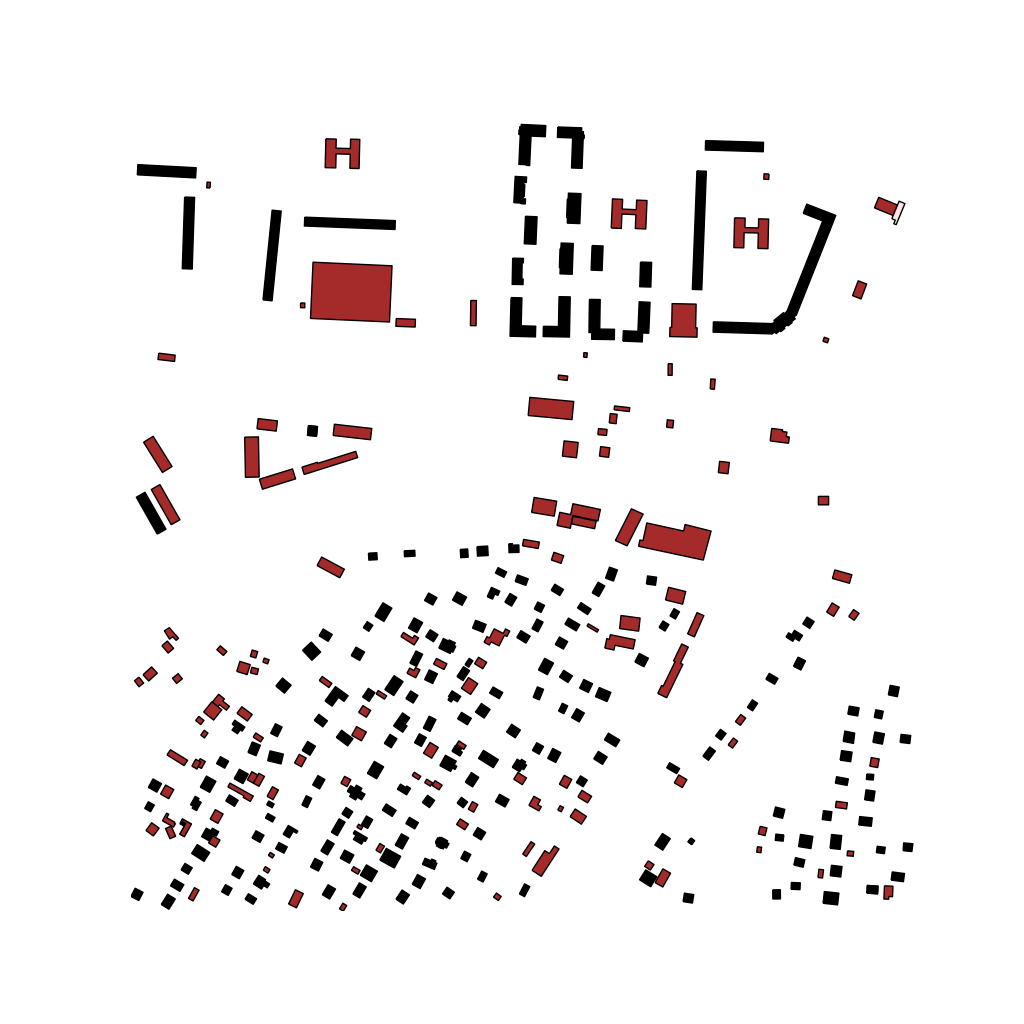
Tags: overhead vector_map, business, industrial, recreation, residential, special, soviet, high_rise, individual_rise, low_rise, medium_rise, density_4, Building, Facility, Gas, 1.0 km²